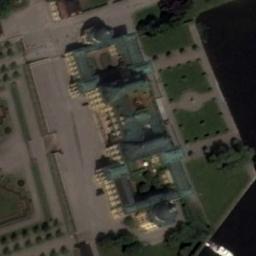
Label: palace